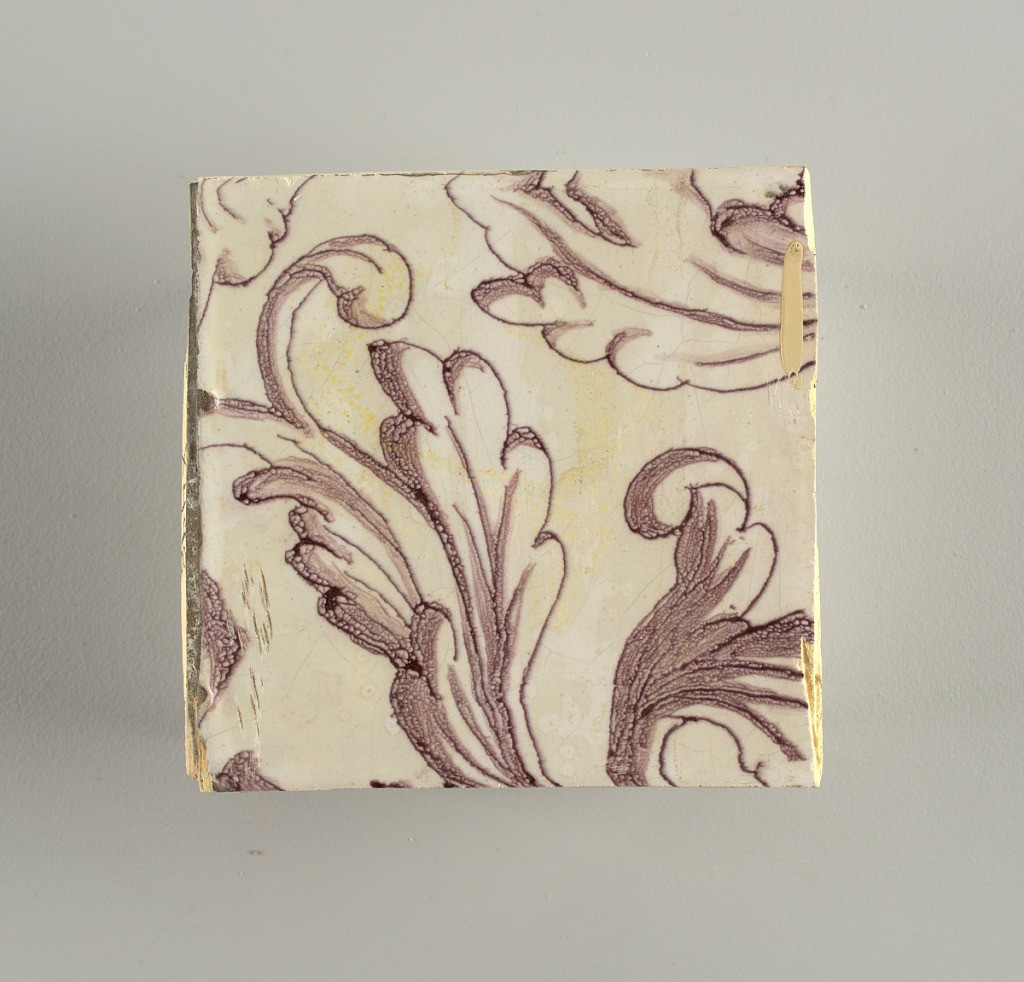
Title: Tile wall facing
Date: ca. 1725
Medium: Tin-glazed earthenware, underglaze
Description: Horizontal rectangle.  Thirty tiles wide and twenty-three tiles high with opening for fireplace eleven tiles wide and ten high.  Foliage arabesques disposed about three vertical axes from which are emphazised by urns at center and right, and at left by the figure of a standing woman carrying an infant on her arm and accompanied by two children.